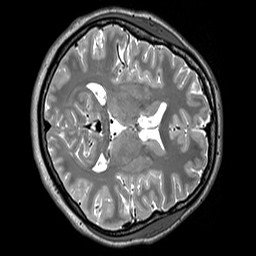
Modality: T2w
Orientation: axial
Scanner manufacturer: siemens
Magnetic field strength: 3 T
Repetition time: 3.2 s
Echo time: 0.406 s